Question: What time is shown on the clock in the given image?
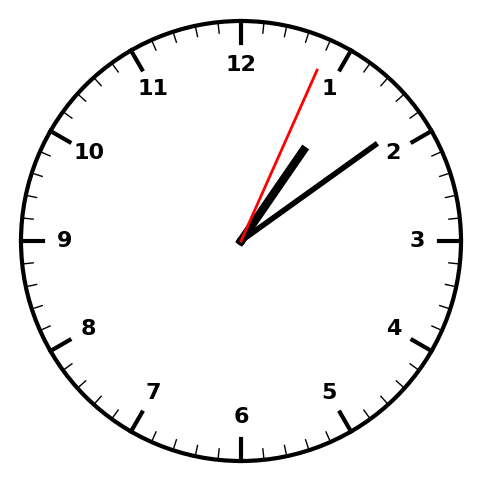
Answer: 01:09:04